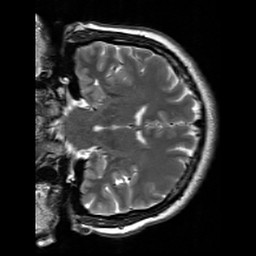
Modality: T2w
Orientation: coronal
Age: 30
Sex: female
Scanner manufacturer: siemens
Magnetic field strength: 3 T
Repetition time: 7 s
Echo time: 0.09 s